Question: How do I use Queue here?
I can't get the import to work because Queue.class is not in a package.
I have tried everything in this universe, and more.

<URL>
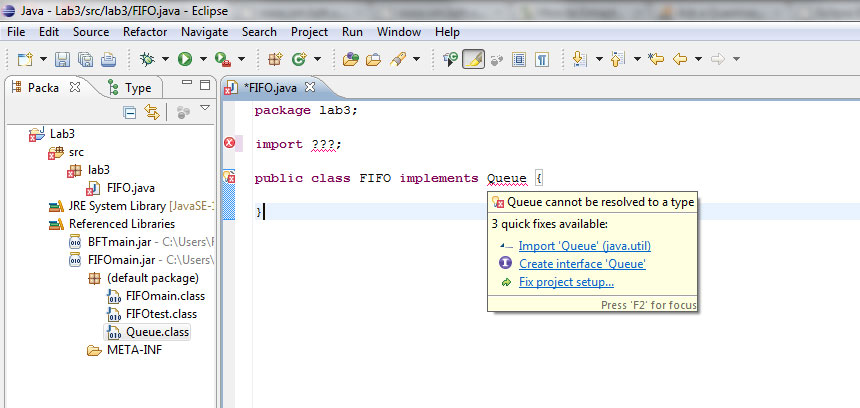
Answer: Your 'Queue' class is under unnamed package (refer <URL>. It can't be imported. Also, it's bad practice.
You have two options
1. Move your own code to unnamed package. Theoretically, both of them being in same package, you will not need to import Queue as it's class-name is suffice to find out the class.
2. Use JarJar - a tool to repackage your Jar files. Repackage the Jar containing the Queue class and move the unnamed package to a sensible package name. Use Fully Qualified Class Name (FQCN) to import.
I would suggest to use packages and go for option 2.
---
: also see this <URL>